Question: I have this Scala code running on an Android device:
'''
// create Map
val myMap1 = new HashMap[Int, String]()
myMap1.put(1, "a")
// write it to file
val outStream = context.openFileOutput("test.txt", Context.MODE_PRIVATE)
val ostream = new ObjectOutputStream(outStream)
ostream.writeObject(myMap1)
ostream.close
// read from file
val inStream = context.openFileInput("test.txt")
val istream = new ObjectInputStream(inStream)
val myMap2 = (istream.readObject).asInstanceOf[HashMap[Int, String]]
istream.close
// java.lang.NullPointerException accessing myMap2
if (myMap2.contains(1)) { println("yes") } else { println("no") }
'''
I create a mutable.HashMap and write it to a file, read it and then the HashMap is null. Why is 'myMap2' null and do not have any contents? Below is a screenshot of the debug session.

Full stacktrace:
'''
java.lang.NullPointerException
at scala.collection.mutable.HashTable$class.index(HashTable.scala:353)
at scala.collection.mutable.HashMap.index(HashMap.scala:39)
at scala.collection.mutable.HashTable$class.findEntry(HashTable.scala:130)
at scala.collection.mutable.HashMap.findEntry(HashMap.scala:39)
at scala.collection.mutable.HashMap.contains(HashMap.scala:60)
at com.test.mytest.bean.MyItem$.read(MyItem.scala:74)
at com.test.mytest.bean.MyItem$.add(MyItem.scala:93)
at com.test.mytest.frag.MyFragment.onClick(MyFragment.scala:114)
at android.view.View.performClick(View.java:4084)
at android.view.View$PerformClick.run(View.java:16966)
at android.os.Handler.handleCallback(Handler.java:615)
at android.os.Handler.dispatchMessage(Handler.java:92)
at android.os.Looper.loop(Looper.java:137)
at android.app.ActivityThread.main(ActivityThread.java:4745)
at java.lang.reflect.Method.invokeNative(Native Method)
at java.lang.reflect.Method.invoke(Method.java:511)
at com.android.internal.os.ZygoteInit$MethodAndArgsCaller.run(ZygoteInit.java:786)
at com.android.internal.os.ZygoteInit.main(ZygoteInit.java:553)
at dalvik.system.NativeStart.main(Native Method)
'''
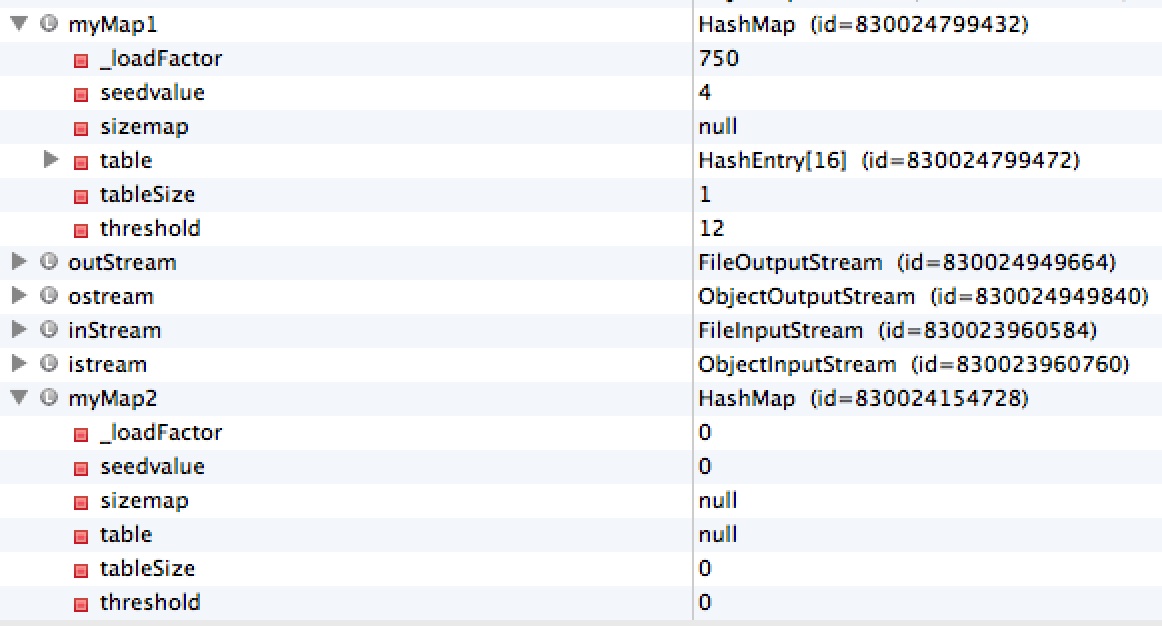
Answer: The reason is that 'HashTable' contains a protected field 'table' that is declared as "transient":
'''
@transient protected var table: Array[HashEntry[A, Entry]]
'''
So it is never written to the file, and when deserializing keeps its default 'null' value.
However, 'HashMap' defines 'readObject' and 'writeObject' to explictly handle the serialization (I have not taken the time to dive in the whole code but most certainly this is supposed to handle the reading/writing of the 'table' field, among others) so it appears that it work anyway.
Now, let me make an educated guess here: you are on Android, so most certainly you are using a tool like proguard to remove all the unneeded code (and shrink the code you do need via renamings). The problem then is that 'readObject' and 'writeObject' are private, so depending on your proguard configuration, proguard might assume that the methods are never accessed and thus remove them altogether. Thus at runtime, only the standard serialization is used and the custom serialization that is supposed to handle 'table' never happens.
What you should do is modify your proguard configuration so as to keep the 'readObject' and 'writeObject' methods. The standard proguard documentation even has an example of this here (search for "readObject"): <URL>